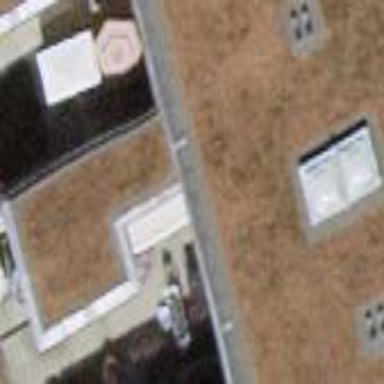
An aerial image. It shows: House with flat roof.